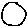
Label: circle